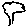
Label: tree